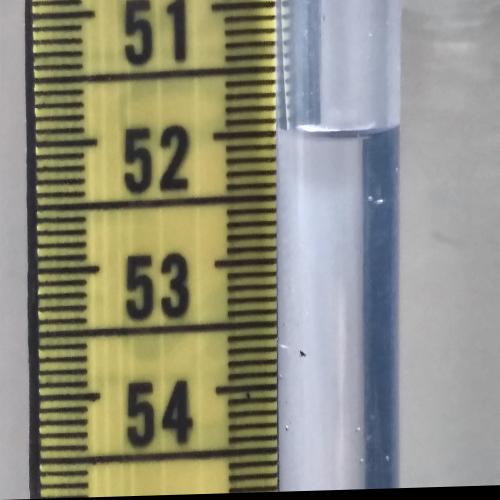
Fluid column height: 52.0 cm